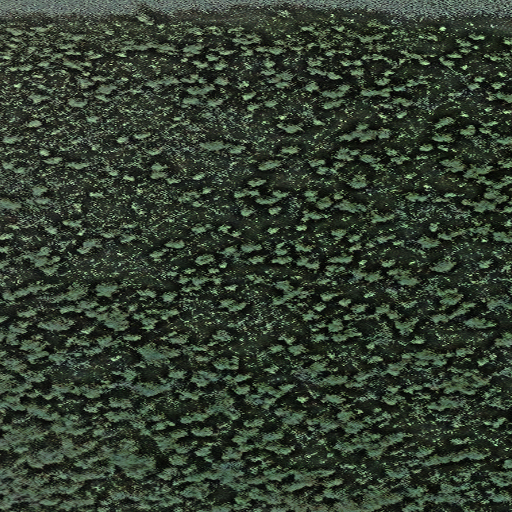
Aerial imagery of island in Alaska named Caribou Island containing only unknown